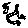
Label: line